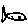
Label: fish